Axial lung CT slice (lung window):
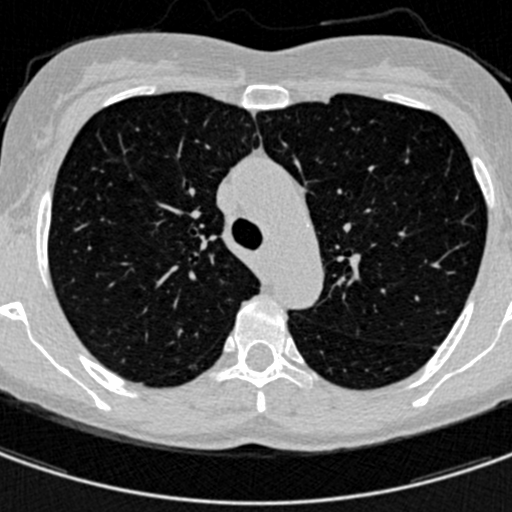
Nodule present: no